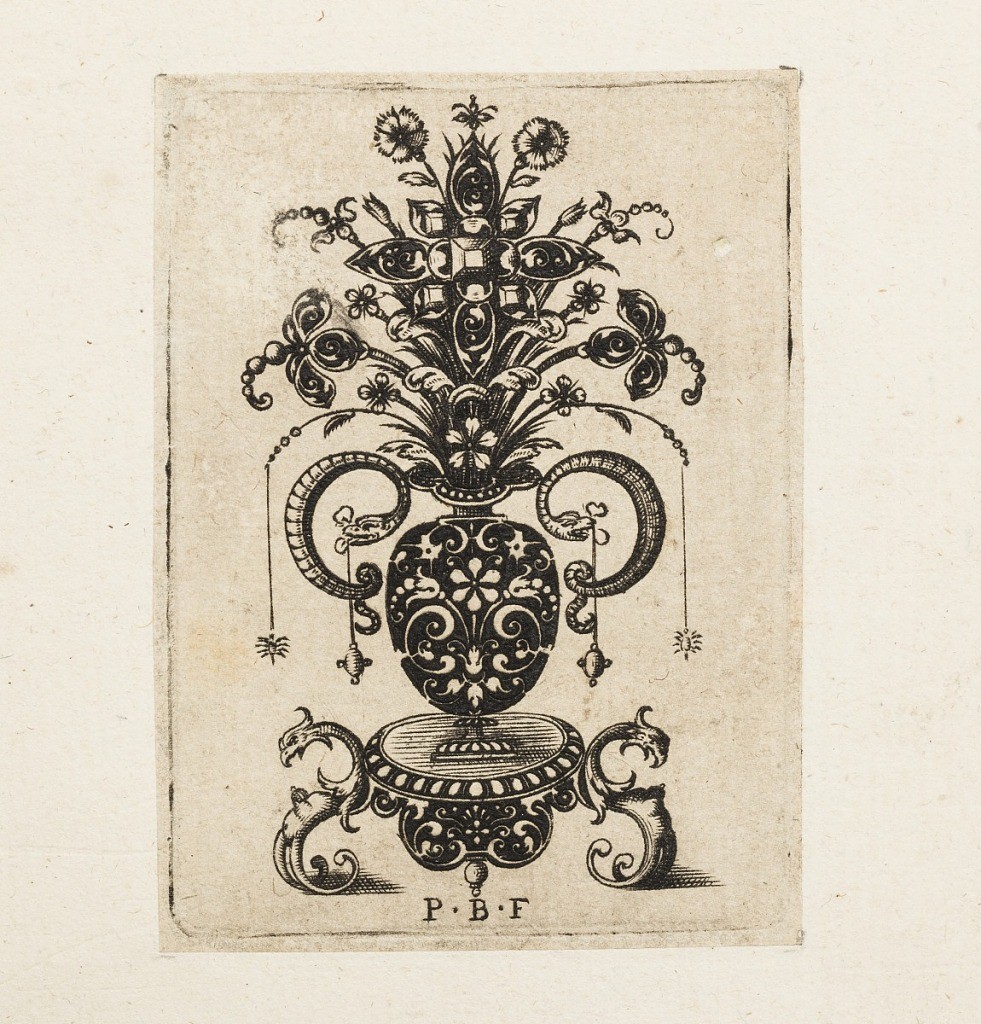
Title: Plate from Omnia Conando Docilis Solertia Vincit (A Docile Disposition will Conquers all Difficulty)
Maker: Paul Birckenhultz, German, 1561 - 1639
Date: Ca. 1600
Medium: Engraving, blackwork on laid paper
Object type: Print
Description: Vertical rectangle showing a vase with snake handles containing a symmetrical arrangement of flowers with hanging pendants. The vase stand on a tray with gadrooning, supported by grotesque griffons.